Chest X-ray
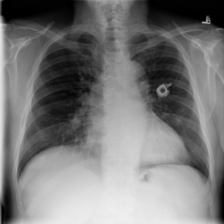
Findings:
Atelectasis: negative
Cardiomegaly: positive
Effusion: negative
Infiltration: positive
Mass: negative
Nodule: negative
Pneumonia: negative
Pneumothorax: negative
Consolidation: negative
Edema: negative
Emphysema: negative
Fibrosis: negative
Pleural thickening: negative
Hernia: negative